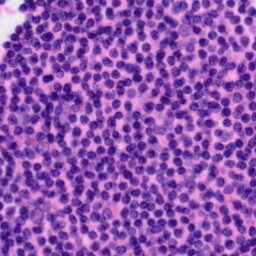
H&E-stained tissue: Tonsil